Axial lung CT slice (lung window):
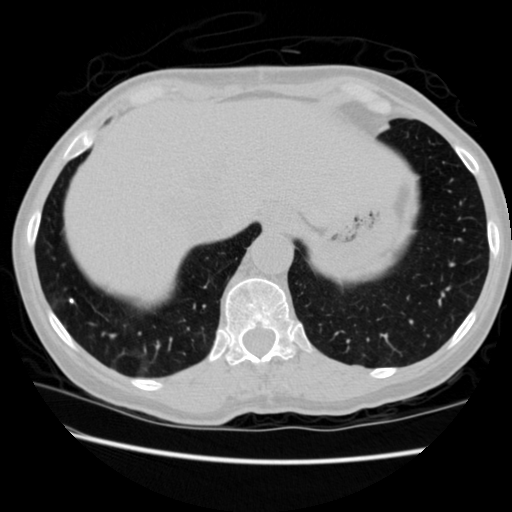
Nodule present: no